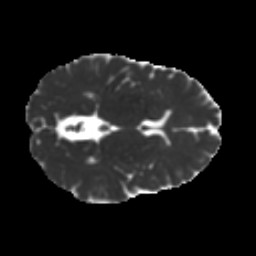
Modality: MD
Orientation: axial
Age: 40
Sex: female
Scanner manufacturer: ge
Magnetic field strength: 3 T
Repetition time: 7.8 s
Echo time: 0.0606 s